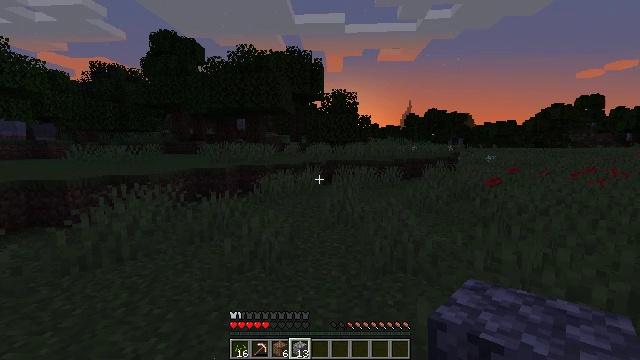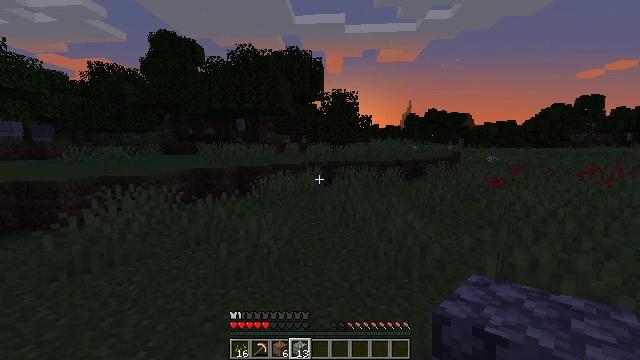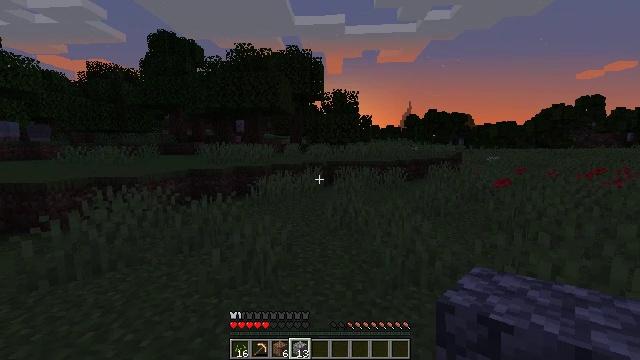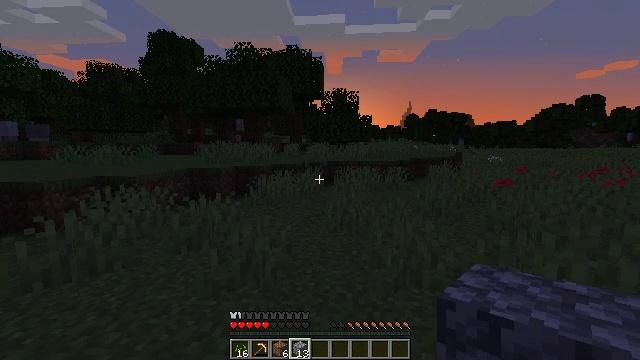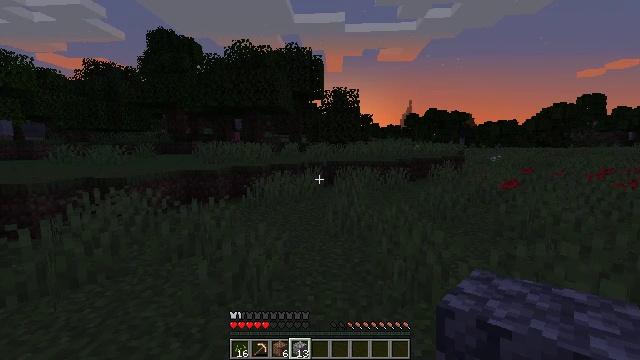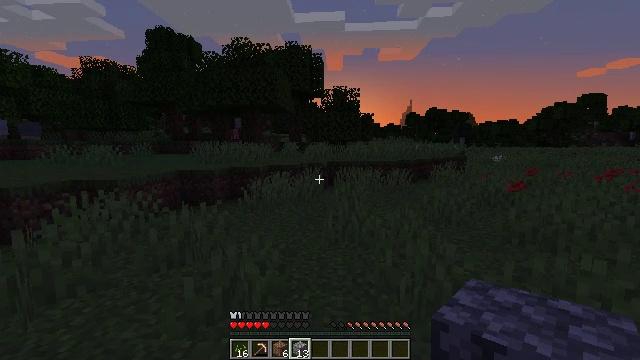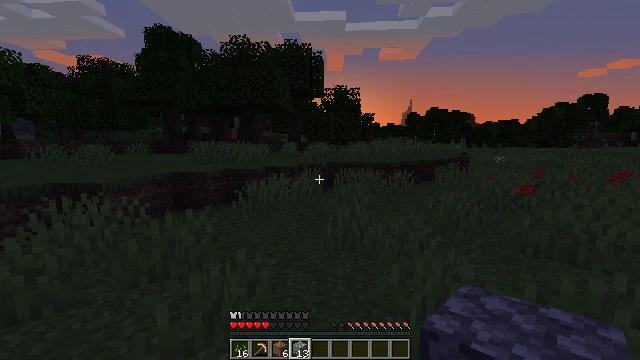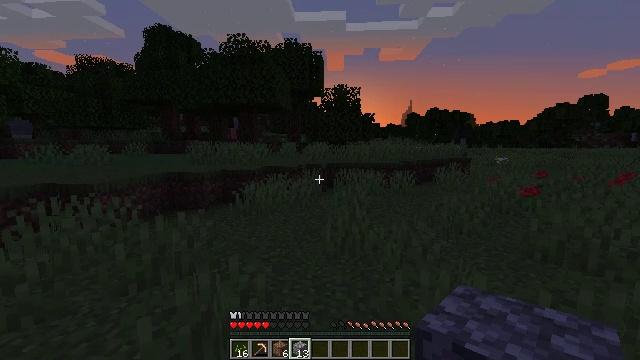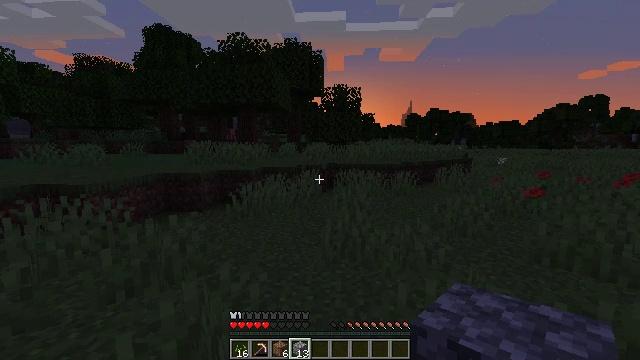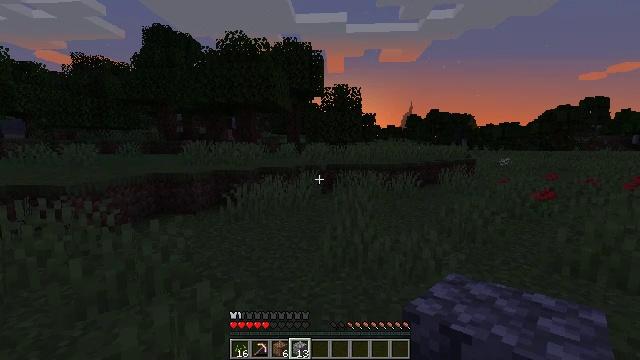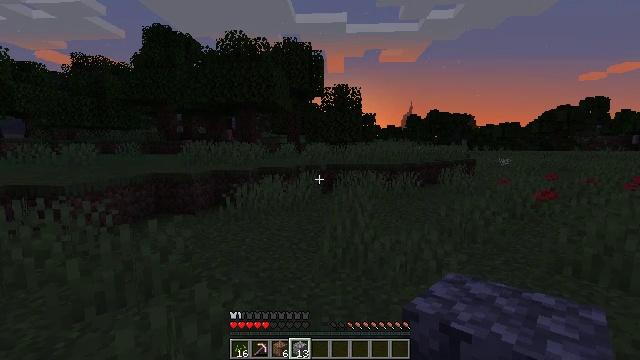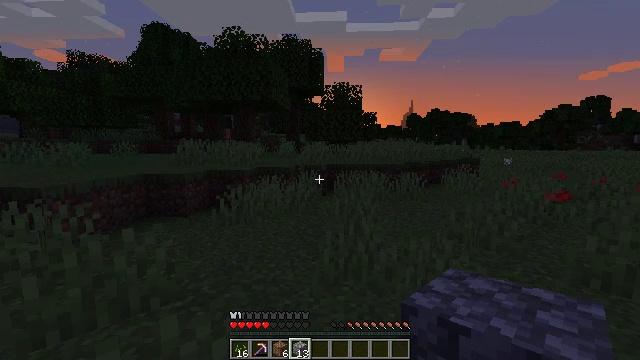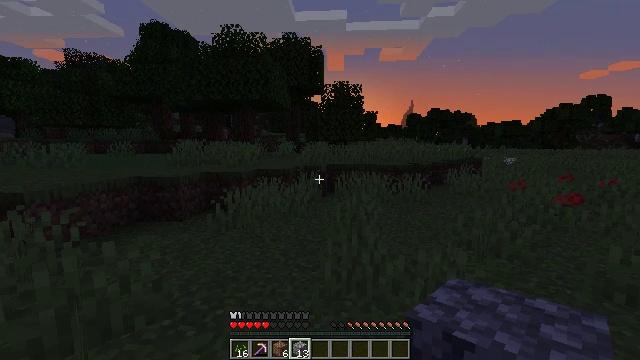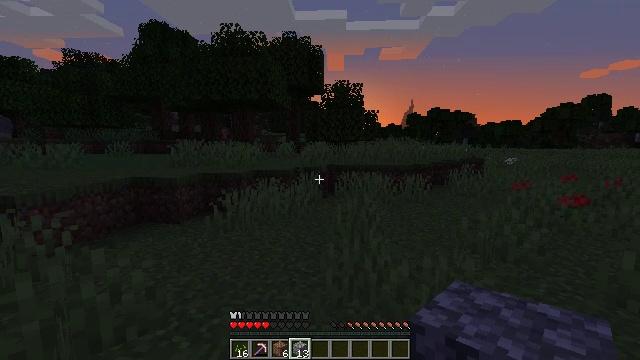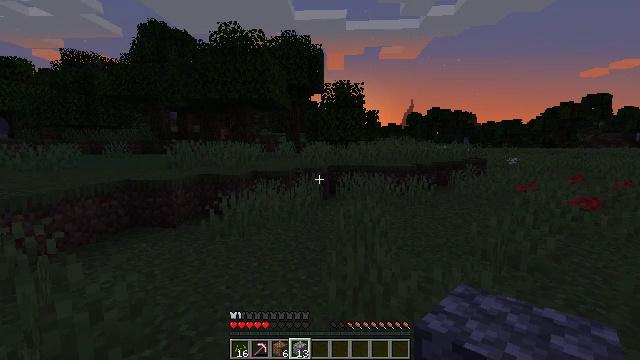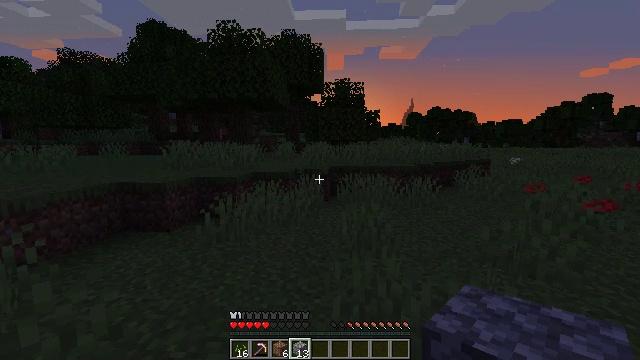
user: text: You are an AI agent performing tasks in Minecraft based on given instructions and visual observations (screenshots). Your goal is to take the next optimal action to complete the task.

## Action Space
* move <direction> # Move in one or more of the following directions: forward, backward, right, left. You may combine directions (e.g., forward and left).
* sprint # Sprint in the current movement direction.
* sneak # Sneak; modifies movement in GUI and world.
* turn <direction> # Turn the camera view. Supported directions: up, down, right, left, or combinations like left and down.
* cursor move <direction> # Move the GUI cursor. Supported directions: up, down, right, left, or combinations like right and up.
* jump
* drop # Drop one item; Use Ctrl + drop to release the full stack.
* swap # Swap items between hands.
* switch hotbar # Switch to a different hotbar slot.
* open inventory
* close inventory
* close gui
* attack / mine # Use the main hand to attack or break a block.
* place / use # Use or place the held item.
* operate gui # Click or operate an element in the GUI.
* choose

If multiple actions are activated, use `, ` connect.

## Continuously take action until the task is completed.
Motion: motion action
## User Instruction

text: Break the tree to get oak logs.
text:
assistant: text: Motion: move forward
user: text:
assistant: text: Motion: move forward
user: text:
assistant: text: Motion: move forward
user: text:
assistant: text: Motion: move forward
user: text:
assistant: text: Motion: move forward
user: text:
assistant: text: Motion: move forward
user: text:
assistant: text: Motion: move forward
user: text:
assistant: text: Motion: move forward
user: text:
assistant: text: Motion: move forward
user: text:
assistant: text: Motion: move forward
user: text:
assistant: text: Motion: move forward
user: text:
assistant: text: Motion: move forward
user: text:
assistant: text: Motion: move forward
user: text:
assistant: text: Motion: move forward
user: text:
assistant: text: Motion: move forward
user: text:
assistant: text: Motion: move forward
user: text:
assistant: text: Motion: move forward
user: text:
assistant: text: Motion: move forward
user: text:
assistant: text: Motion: move forward
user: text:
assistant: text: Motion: move forward
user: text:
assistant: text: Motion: move forward
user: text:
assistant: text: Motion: move forward
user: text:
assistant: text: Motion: move forward
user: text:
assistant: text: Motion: move forward
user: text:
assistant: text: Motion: move forward
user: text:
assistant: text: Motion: move forward
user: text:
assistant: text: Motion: move forward
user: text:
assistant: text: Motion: move forward
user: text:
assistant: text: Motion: move forward
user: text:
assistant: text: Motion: move forward